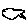
Label: fish